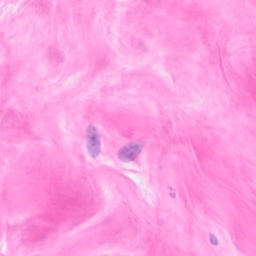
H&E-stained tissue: Breast